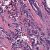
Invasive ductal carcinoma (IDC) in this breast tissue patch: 1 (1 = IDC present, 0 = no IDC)